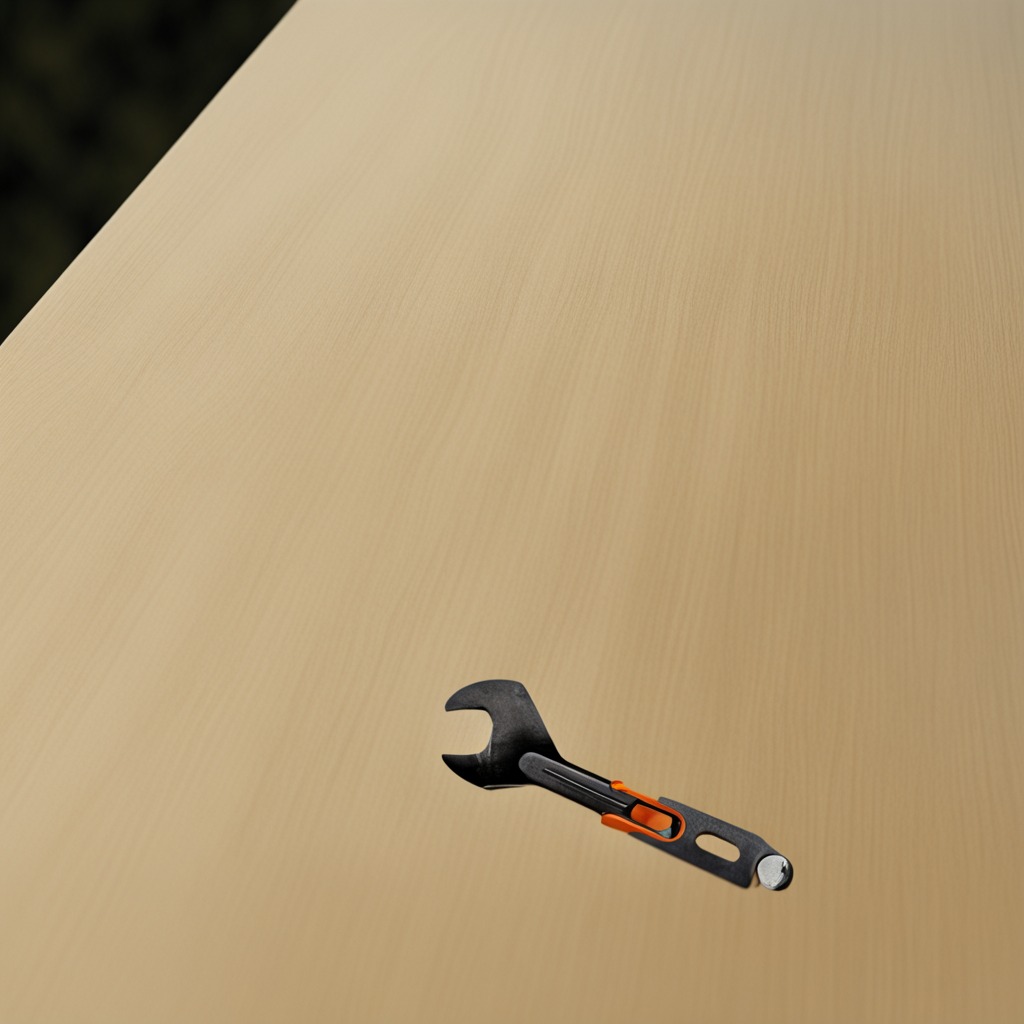
An wrench lies on a plywood surface in a paint workshop lit by afternoon window light.